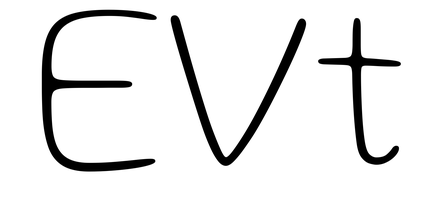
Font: Gluten_Thin